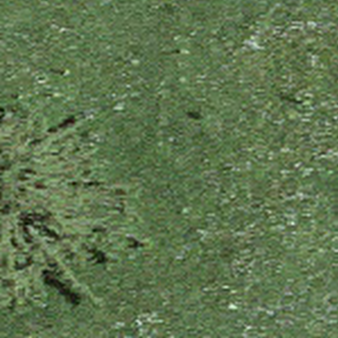
Label: other